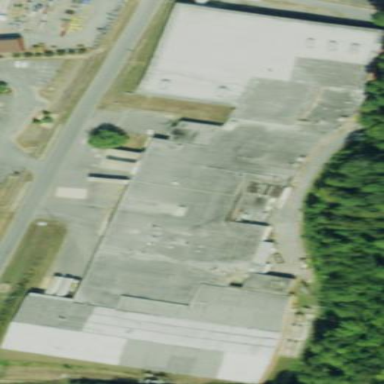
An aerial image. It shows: Industrial building.